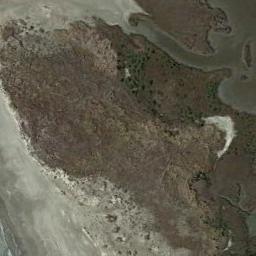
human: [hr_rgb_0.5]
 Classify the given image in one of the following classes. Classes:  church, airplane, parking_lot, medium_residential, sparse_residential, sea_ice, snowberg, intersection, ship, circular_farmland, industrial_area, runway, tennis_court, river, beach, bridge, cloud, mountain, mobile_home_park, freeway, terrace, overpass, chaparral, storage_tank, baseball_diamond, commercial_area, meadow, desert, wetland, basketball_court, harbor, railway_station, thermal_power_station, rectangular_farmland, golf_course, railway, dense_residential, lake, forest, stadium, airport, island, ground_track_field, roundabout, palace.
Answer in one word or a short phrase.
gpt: wetland